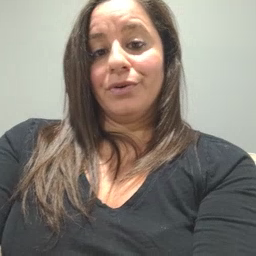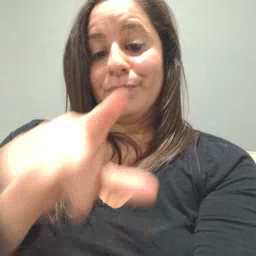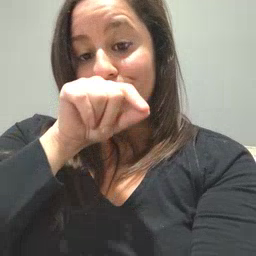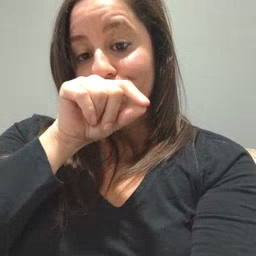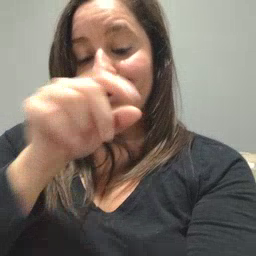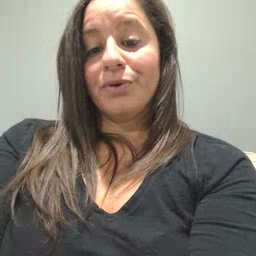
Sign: bird